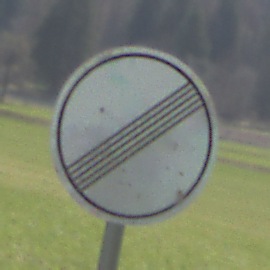
Verkehrszeichen: EndeSaemtlicherBegrenzungen
Umgebung: Outdoor, Nature
Tageszeit: MorningAfternoon
Wetter: PartlyCloudy
Licht: Natural
Jahreszeit: NotSpecified
Kontrast: HighContrast